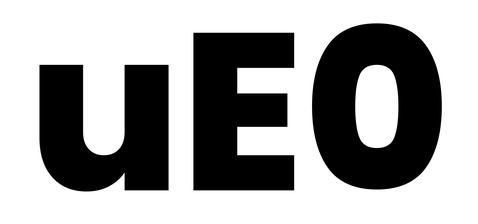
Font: Poppins-ExtraBold